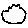
Label: cloud